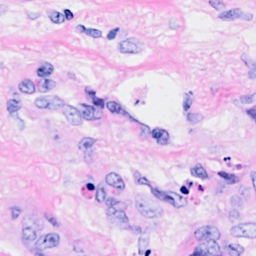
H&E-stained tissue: Breast